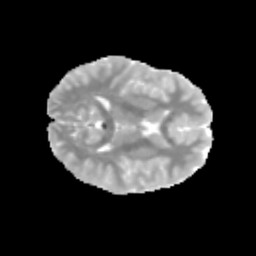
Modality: MD
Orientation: axial
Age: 12
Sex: male
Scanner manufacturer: siemens
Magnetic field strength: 3 T
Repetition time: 3.8 s
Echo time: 0.07 s